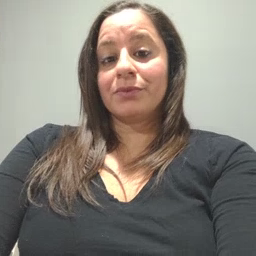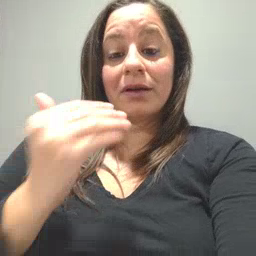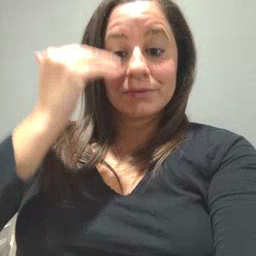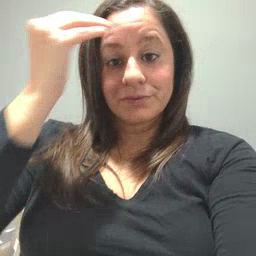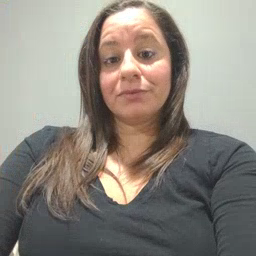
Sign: head